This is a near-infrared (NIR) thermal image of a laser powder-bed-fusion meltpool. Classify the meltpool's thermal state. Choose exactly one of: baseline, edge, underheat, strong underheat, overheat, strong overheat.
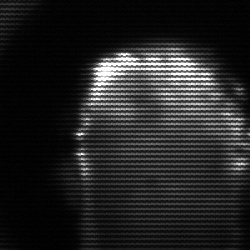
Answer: baseline